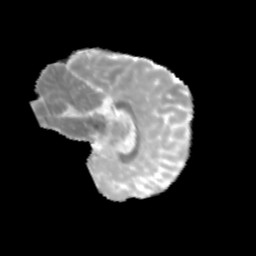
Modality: MD
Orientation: sagittal
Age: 13
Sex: female
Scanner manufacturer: siemens
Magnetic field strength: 3 T
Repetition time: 3.8 s
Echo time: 0.07 s